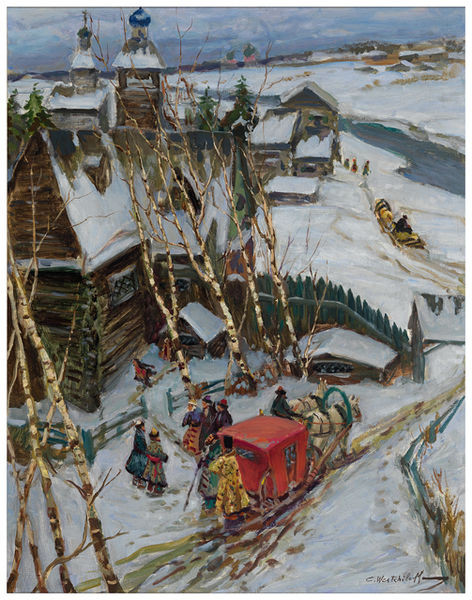
Titel: A Russian Rural Scene as of the 16th or the 17th Century, A Russian Rural Scene as of the 16th or the 17th Century
Künstler: Konstantin Veshchilov (Westchiloff)
Standort: Amherst (Massachusetts, USA)
Institution: Mead Art Museum, Amherst College
Schlagwörter: architecture, blue, church, hat, king, men, people, red, robes, white, women, country, painting, yellow, picture, brown, wood, clouds, horses, man, sky, tree, building, house, landscape, horizon, houses, tower, trees, village, snow, winter, river, path, color, impressionism, coat, fur, coats, hats, ice, fence, town, outside, rural, city, haus, family, cart, buildings, art, colorful, cabin, carriage, horse, wagon, birches, branches, carraige, chariot, brushstrokes, calm, seaside, chinese, asian, colour, steeple, cold, train, trail, russia, russian, sled, sleigh, coach, countryside, dorf, journey, brushwork, log, buggy, loghouse, houes, bark, painterly, cool, slay, holidays, waggon, snowy, log houses, track, skyh, chinese', rote kutsche, large house, trioka, icce